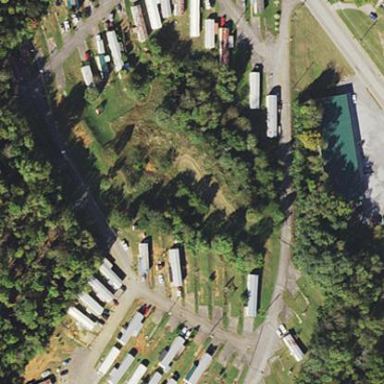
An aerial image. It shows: Residential area designated as trailer park.